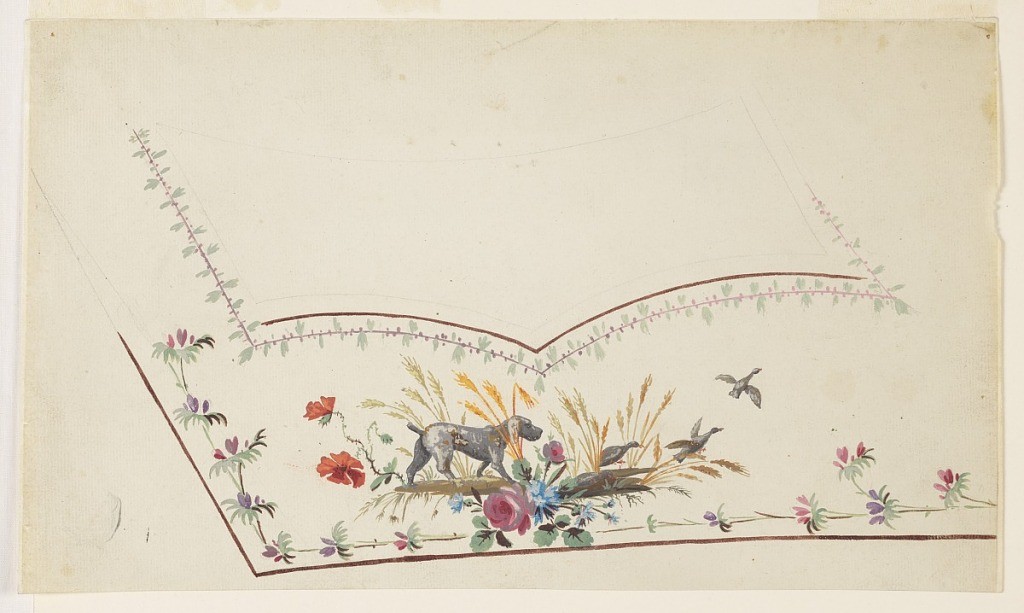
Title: Design for Embroidery, Gentleman's Waistcoat Pocket
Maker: Fabrique de Saint Ruf, Lyon, France
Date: ca. 1785
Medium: Brush and gouache, pen and brown ink, graphite on cream laid paper
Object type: Drawing
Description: Design for the embroidery on a man's waistcoat or gilet. A grey dog and three grey geese appear below a pocket flap, surrounded by stalks of wheat. The dog and geese are separated by a bunch of pink and blue flowers. Two red flowers appear to the left of the dog. The bottom edges are bordered with purple and pink flowers, and small green leaves and purple dots line the edge of the flap.